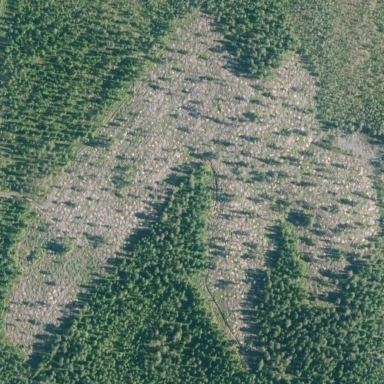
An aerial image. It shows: Clearcut area created by human activity.